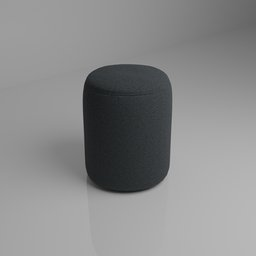
Label: furniture